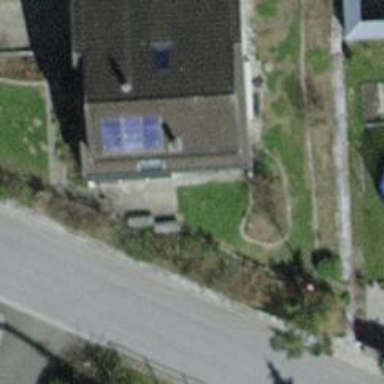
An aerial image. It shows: Simple house.